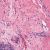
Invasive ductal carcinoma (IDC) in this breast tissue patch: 0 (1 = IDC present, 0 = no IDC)